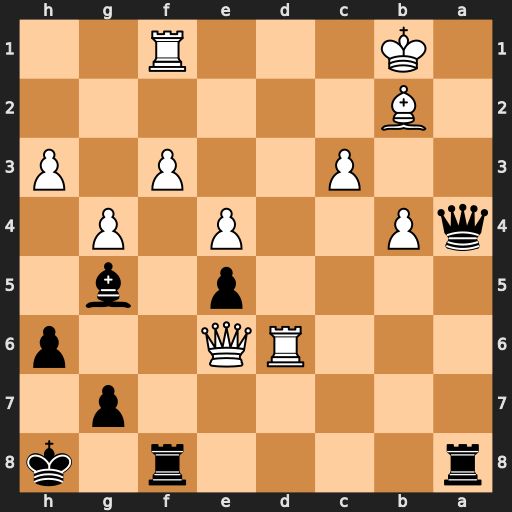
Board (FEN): r4r1k/6p1/3RQ2p/4p1b1/qP2P1P1/2P2P1P/1B6/1K3R2
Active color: b
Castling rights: -
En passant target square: -
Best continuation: Rf6 Qd5 Rxd6 Qxd6 Qa2+